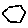
Label: hexagon